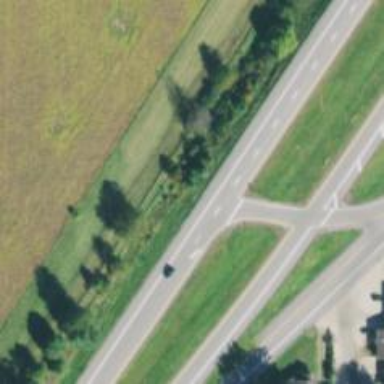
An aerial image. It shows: This image shows trunk highway that functions as expressway.